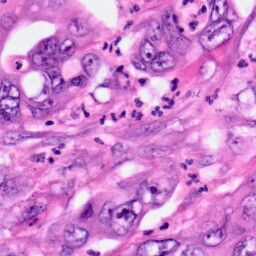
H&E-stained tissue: Pancreatic